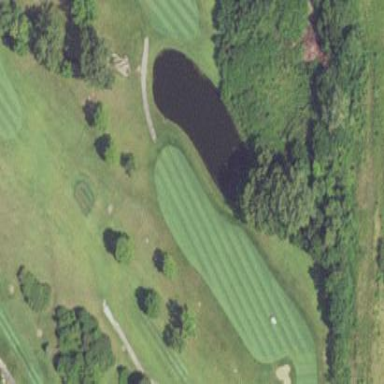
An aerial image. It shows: Picturesque scene of golf course with lateral water hazard.